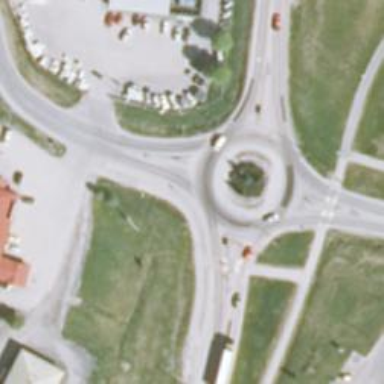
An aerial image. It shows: Roundabout at primary highway.